Interaction volume radius: 5 \u00c5
Interaction volume height: 40 \u00c5
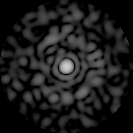
Disorder parameter: 0.8556